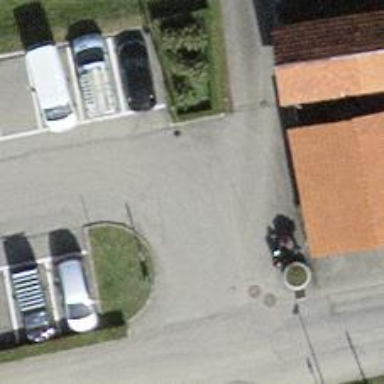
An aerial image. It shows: Road serving as parking aisle.